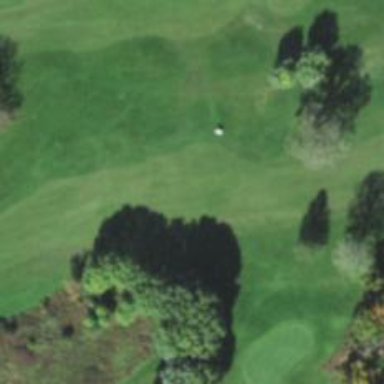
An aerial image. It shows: View of golf hole.